Field crop: maize
Growth stage: 1
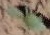
Species: datura